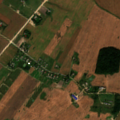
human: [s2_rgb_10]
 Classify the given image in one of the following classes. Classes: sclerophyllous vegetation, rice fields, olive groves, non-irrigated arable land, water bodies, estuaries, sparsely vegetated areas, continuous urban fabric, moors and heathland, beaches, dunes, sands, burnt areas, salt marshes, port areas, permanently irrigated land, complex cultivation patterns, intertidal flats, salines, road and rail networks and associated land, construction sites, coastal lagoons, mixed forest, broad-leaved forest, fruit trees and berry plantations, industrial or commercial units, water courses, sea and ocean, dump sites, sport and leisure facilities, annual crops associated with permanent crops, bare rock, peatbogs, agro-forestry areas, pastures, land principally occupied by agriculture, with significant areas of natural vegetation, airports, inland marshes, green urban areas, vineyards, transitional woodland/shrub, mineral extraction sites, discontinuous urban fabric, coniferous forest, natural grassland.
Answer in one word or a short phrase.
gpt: discontinuous urban fabric, non-irrigated arable land, complex cultivation patterns, land principally occupied by agriculture, with significant areas of natural vegetation